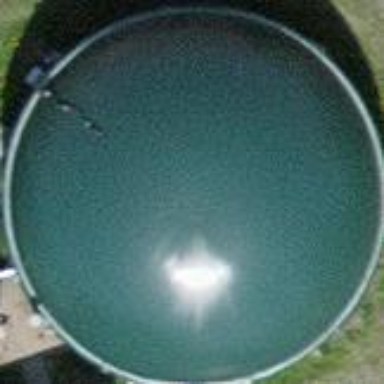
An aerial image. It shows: Silo.